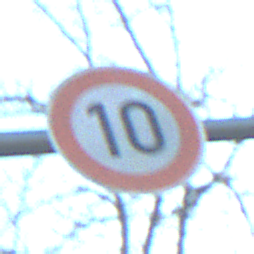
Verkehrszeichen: Geschwindigkeit10
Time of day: MorningAfternoon
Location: Outdoor (Nature)
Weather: Clear
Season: NotSpecified
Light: Natural